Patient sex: M
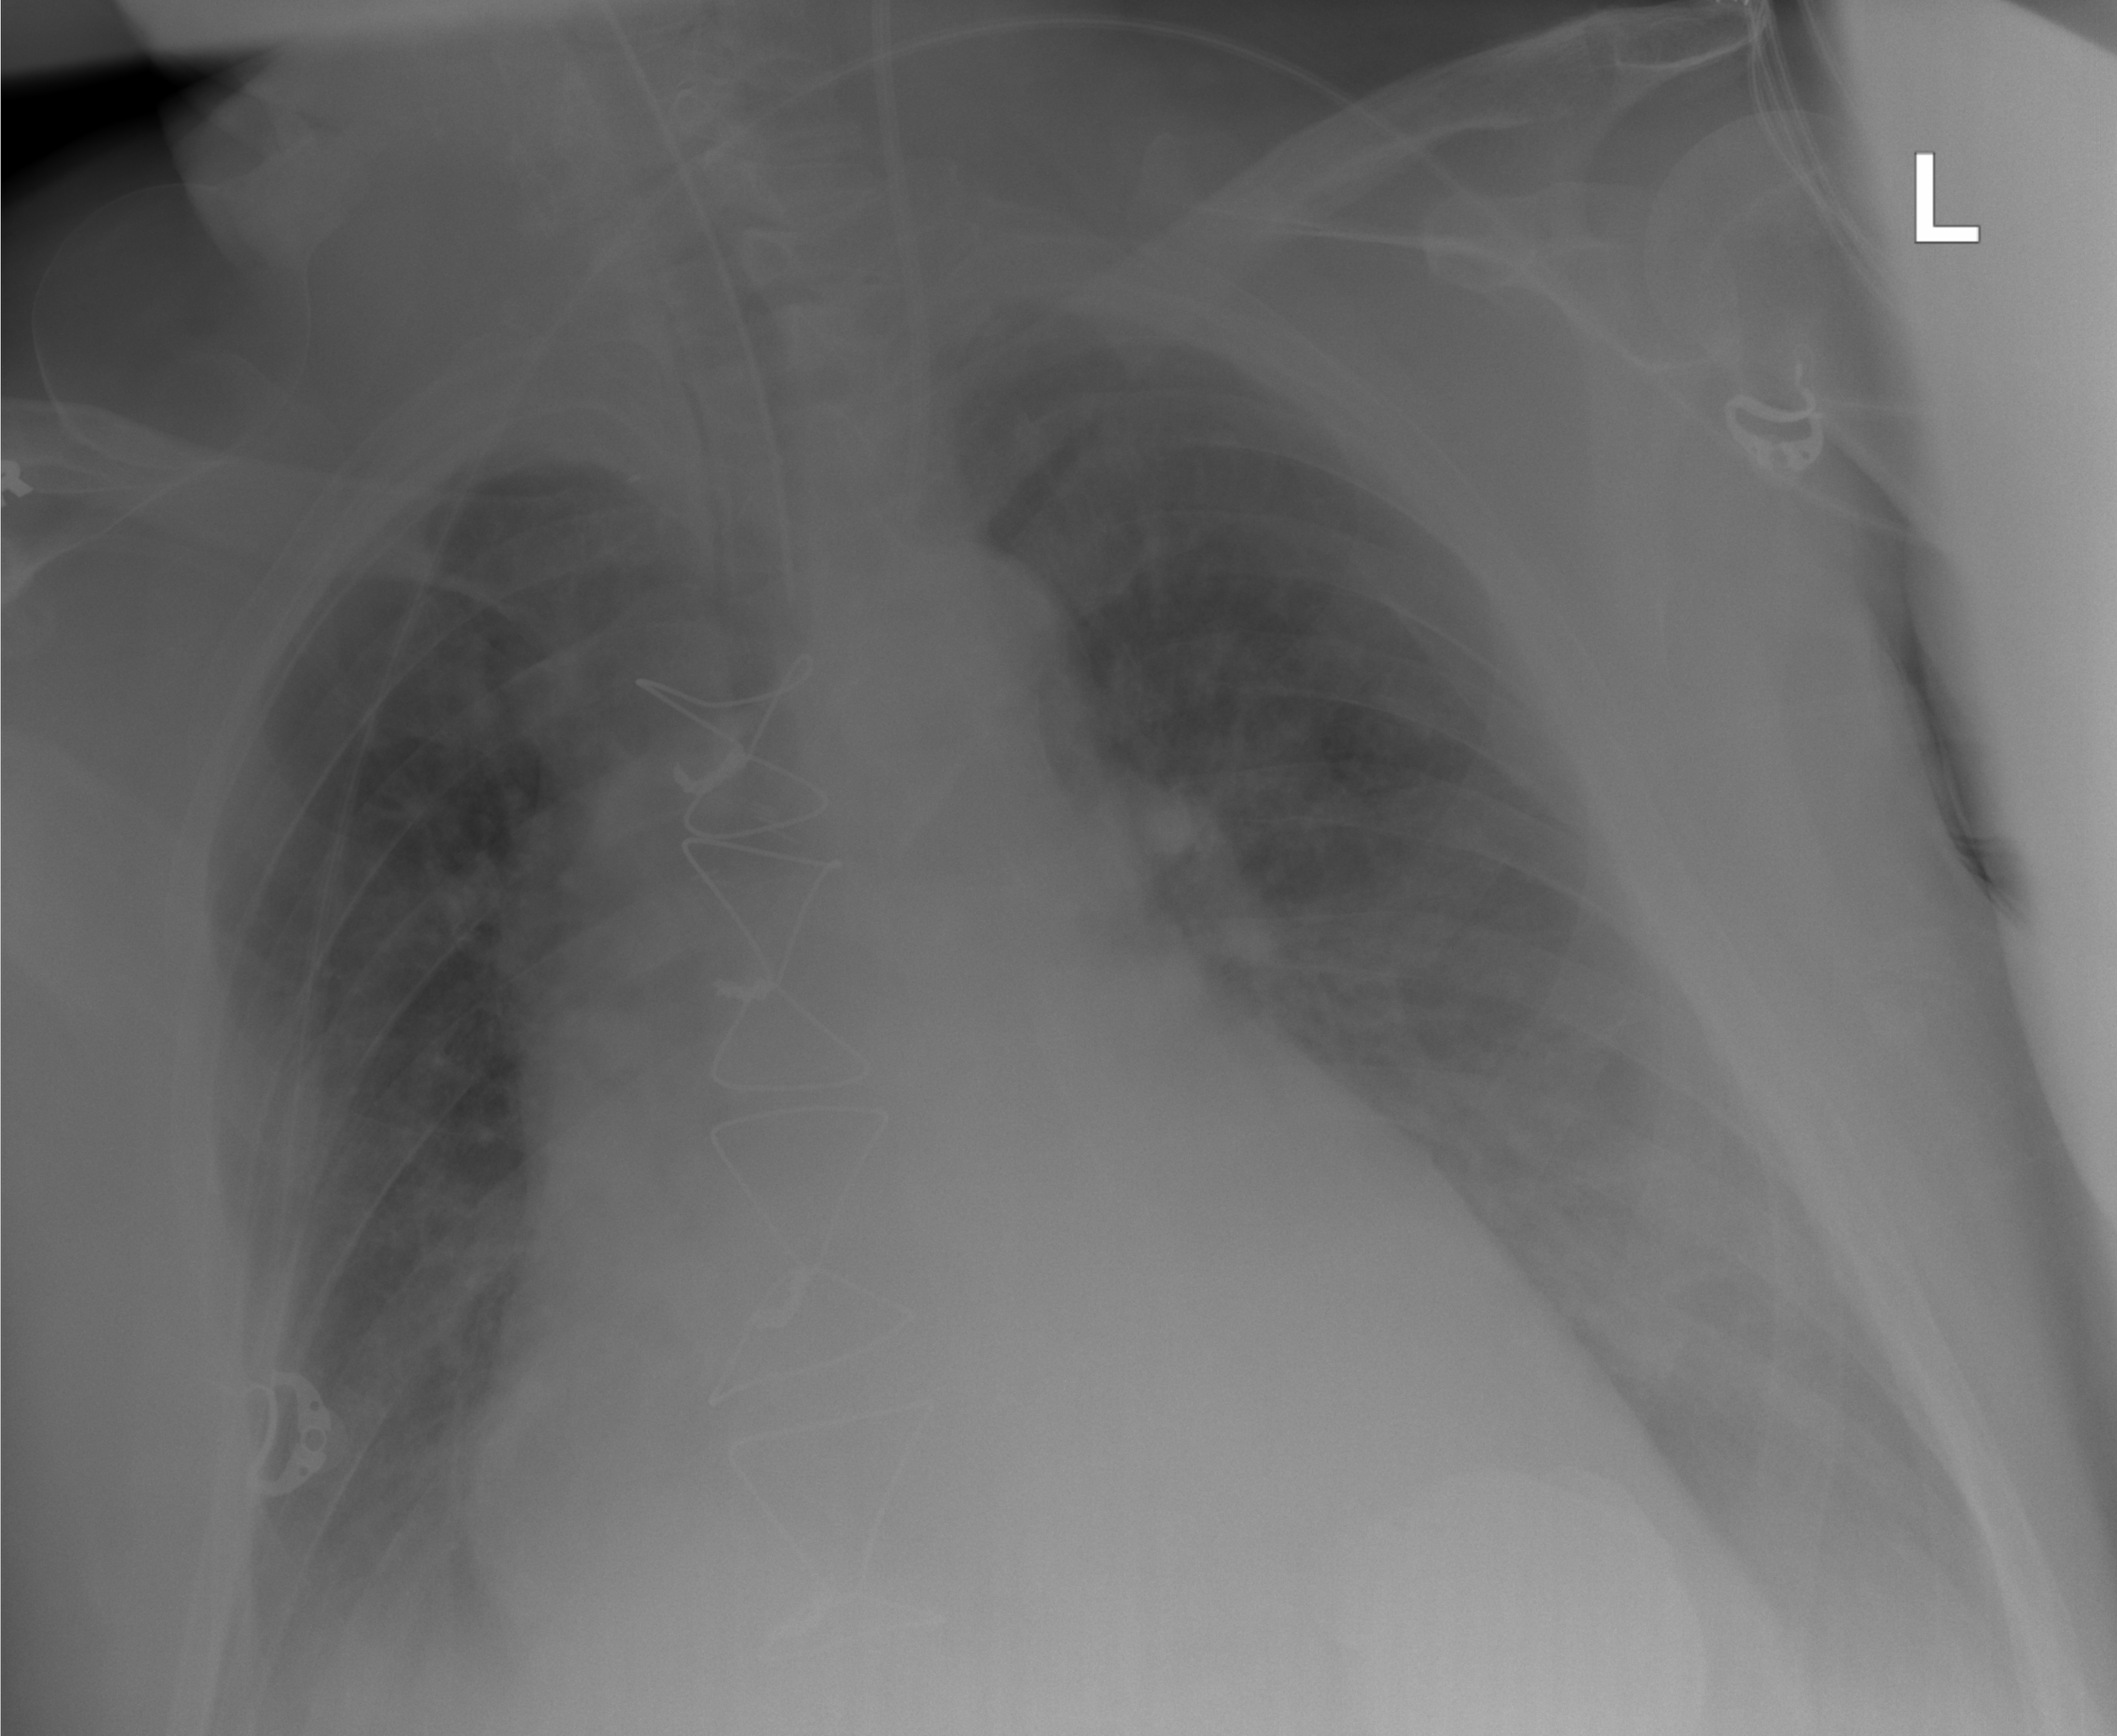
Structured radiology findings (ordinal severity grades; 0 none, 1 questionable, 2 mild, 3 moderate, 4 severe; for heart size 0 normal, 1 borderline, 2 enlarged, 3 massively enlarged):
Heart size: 2
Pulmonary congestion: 2
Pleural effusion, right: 2
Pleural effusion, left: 2
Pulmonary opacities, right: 2
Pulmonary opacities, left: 2
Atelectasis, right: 2
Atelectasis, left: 2